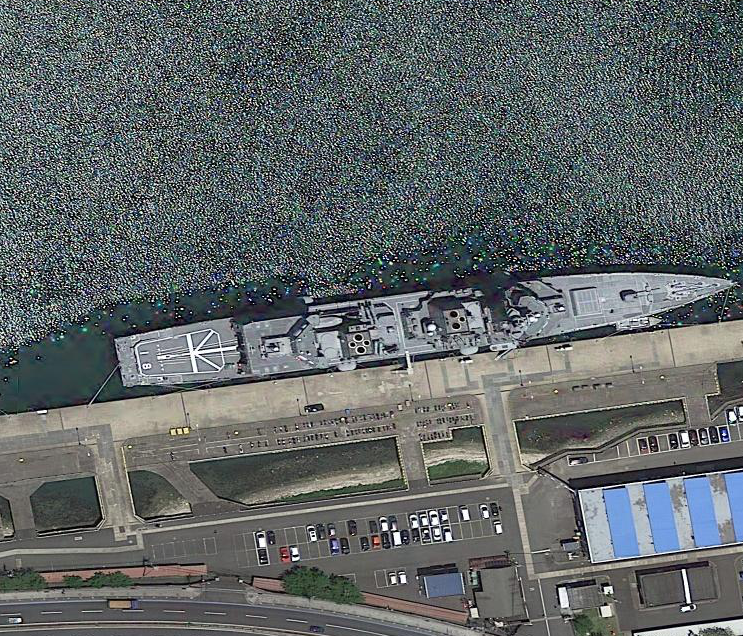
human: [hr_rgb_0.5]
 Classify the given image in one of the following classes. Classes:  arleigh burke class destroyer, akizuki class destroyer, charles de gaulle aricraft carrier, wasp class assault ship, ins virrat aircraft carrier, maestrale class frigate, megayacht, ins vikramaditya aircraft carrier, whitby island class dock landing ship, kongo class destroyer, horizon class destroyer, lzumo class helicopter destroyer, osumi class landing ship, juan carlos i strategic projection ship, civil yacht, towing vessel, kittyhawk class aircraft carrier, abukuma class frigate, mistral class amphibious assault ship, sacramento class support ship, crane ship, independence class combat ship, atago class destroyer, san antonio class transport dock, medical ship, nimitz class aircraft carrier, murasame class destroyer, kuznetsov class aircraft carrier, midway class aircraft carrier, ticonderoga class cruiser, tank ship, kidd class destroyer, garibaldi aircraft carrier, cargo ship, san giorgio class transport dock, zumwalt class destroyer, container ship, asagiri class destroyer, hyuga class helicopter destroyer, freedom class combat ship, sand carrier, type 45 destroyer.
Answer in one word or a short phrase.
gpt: Akizuki class destroyer